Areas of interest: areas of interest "Toll Station"
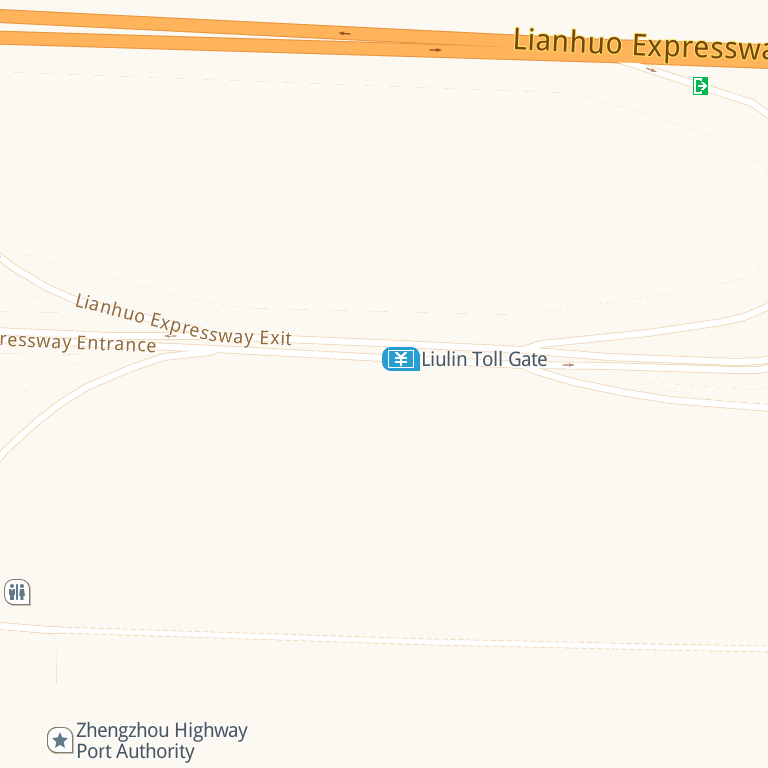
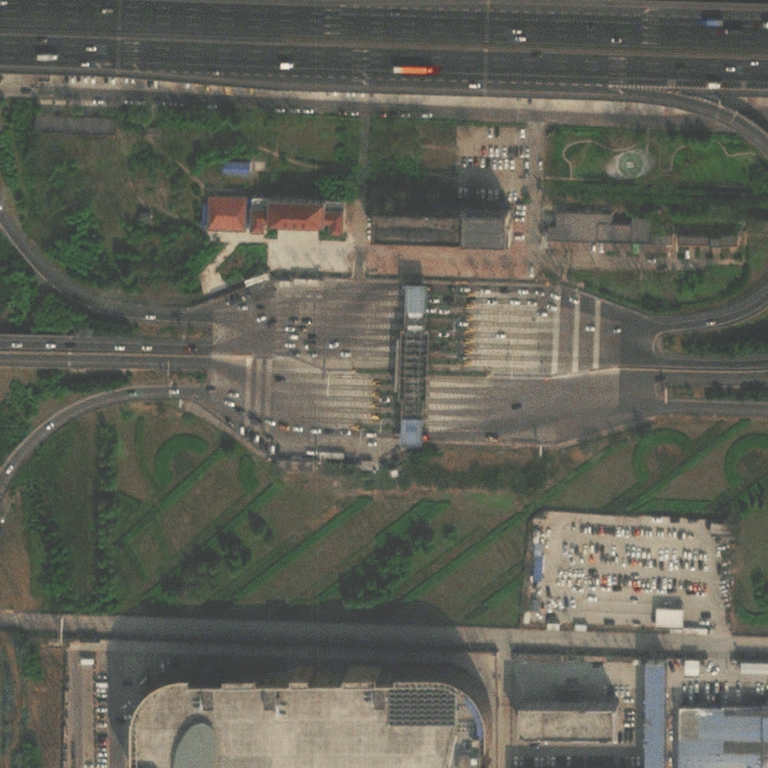